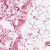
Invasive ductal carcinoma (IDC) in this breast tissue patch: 0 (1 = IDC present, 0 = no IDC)